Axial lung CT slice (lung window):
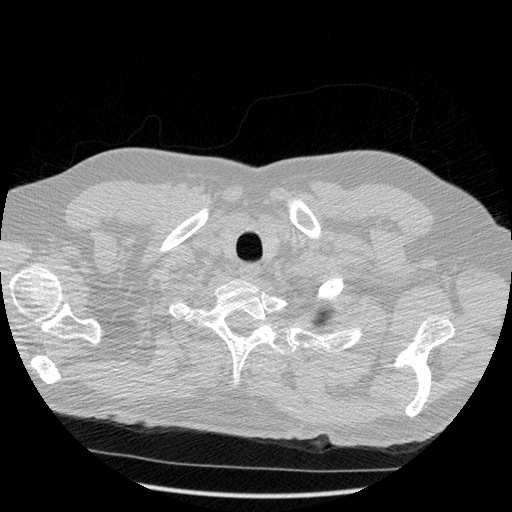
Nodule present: no